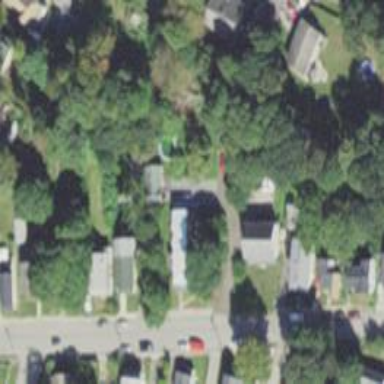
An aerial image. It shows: Residential driveway used as service road.